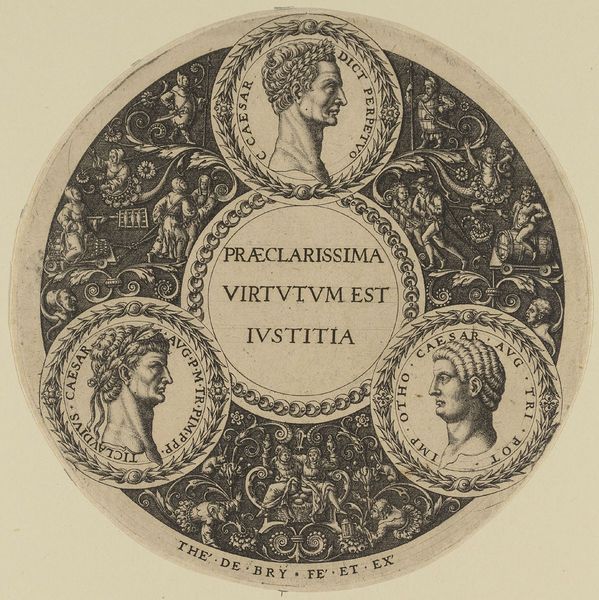
Titel: Schalenboden mit drei Medaillons römischer Kaiser
Künstler: Theodor de Bry
Standort: Hamburg
Institution: Museum für Kunst und Gewerbe Hamburg
Schlagwörter: männer, profil, muster, ornament, portrait, figur, brustbild, kreis, engel, hase, schrift, papier, grafik, graphik, figuren, kaiser, wein, ornamente, fotografie, photographie, medaillon, druckgraphik, druckgrafik, stich, lorbeerkranz, girlanden, karton, kunstgewerbe, fisch, weinfass, kupferstich, kunsthandwerk, groteske, justizia, herrscherbildnis, haltungen, stellungen, cesar, grillen, staatsportrait, reproduktionen, goldschmiedearbeiten, kaiserbildnis, blumengewinde, industriedesign, druckerzeugnisse, schweifwerk, tierornamente, staatsporträt, ornamentstich, vorlageblätter, rösten, röm antike, 50v chr